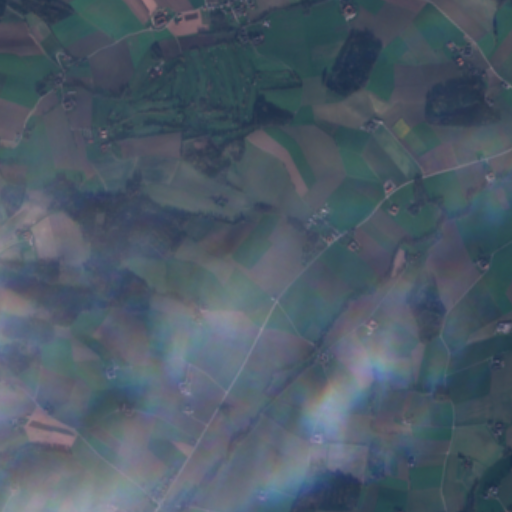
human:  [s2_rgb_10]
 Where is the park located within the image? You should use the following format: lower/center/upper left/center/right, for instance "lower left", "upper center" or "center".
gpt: The park is located in the upper left of the image.
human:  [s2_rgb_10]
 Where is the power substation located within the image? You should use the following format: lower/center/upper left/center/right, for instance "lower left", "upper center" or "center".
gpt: The power substation is located in the upper left of the image.
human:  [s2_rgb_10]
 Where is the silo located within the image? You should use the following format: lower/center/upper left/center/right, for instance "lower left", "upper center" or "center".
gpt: The silo is located in the lower center of the image.
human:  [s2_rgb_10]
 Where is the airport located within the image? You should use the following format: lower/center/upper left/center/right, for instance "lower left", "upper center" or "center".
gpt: There is no airport in the image.